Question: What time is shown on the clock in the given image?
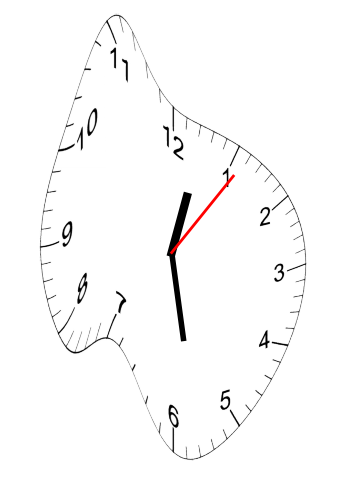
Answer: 12:28:06